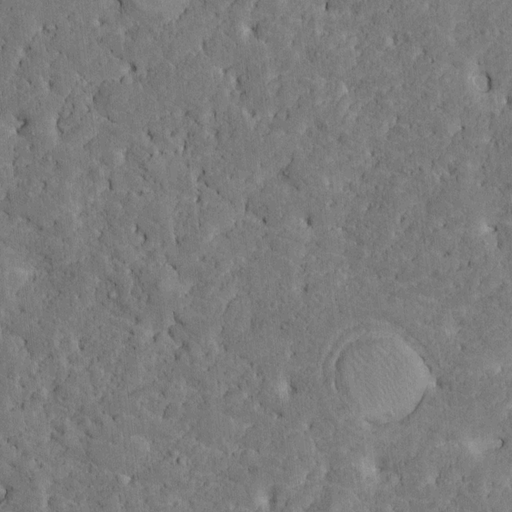
Classes present: Background